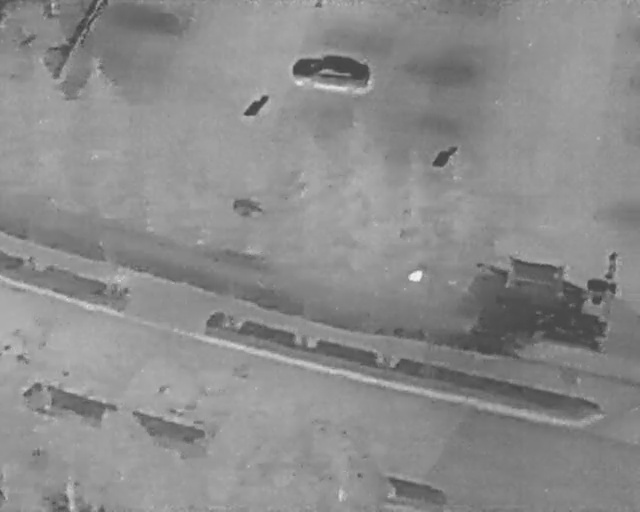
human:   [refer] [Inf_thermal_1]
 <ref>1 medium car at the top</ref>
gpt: <box>[[49, 5, 54, 21, 9]]</box>